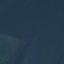
Label: SeaLake